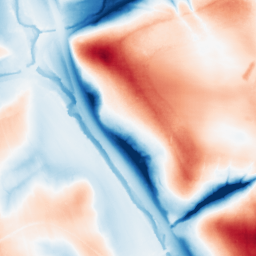
Category: trend_removal
Decomposition family: local_polynomial
Decomposition parameters: window_size: 101
degree: 2
Upsampling method: sinc_hamming
Upsampling parameters: scale: 4
kernel_size: 8
Upsampling scale: 4